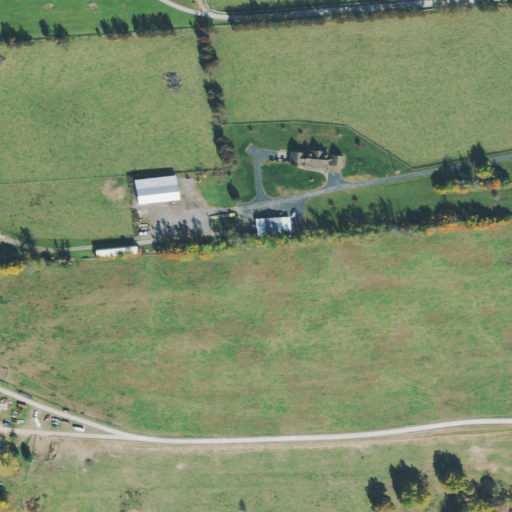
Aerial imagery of mountain in Tennessee named Verble Mountain containing pasture, low intensity development, open development, and deciduous forest